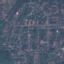
Label: Residential